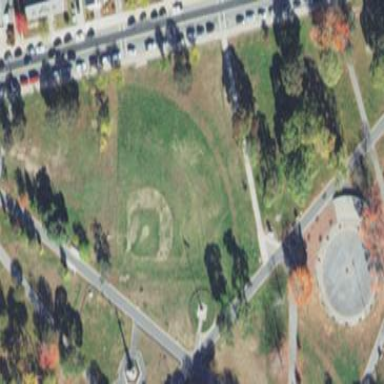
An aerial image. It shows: Baseball pitch for leisure land.